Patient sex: F
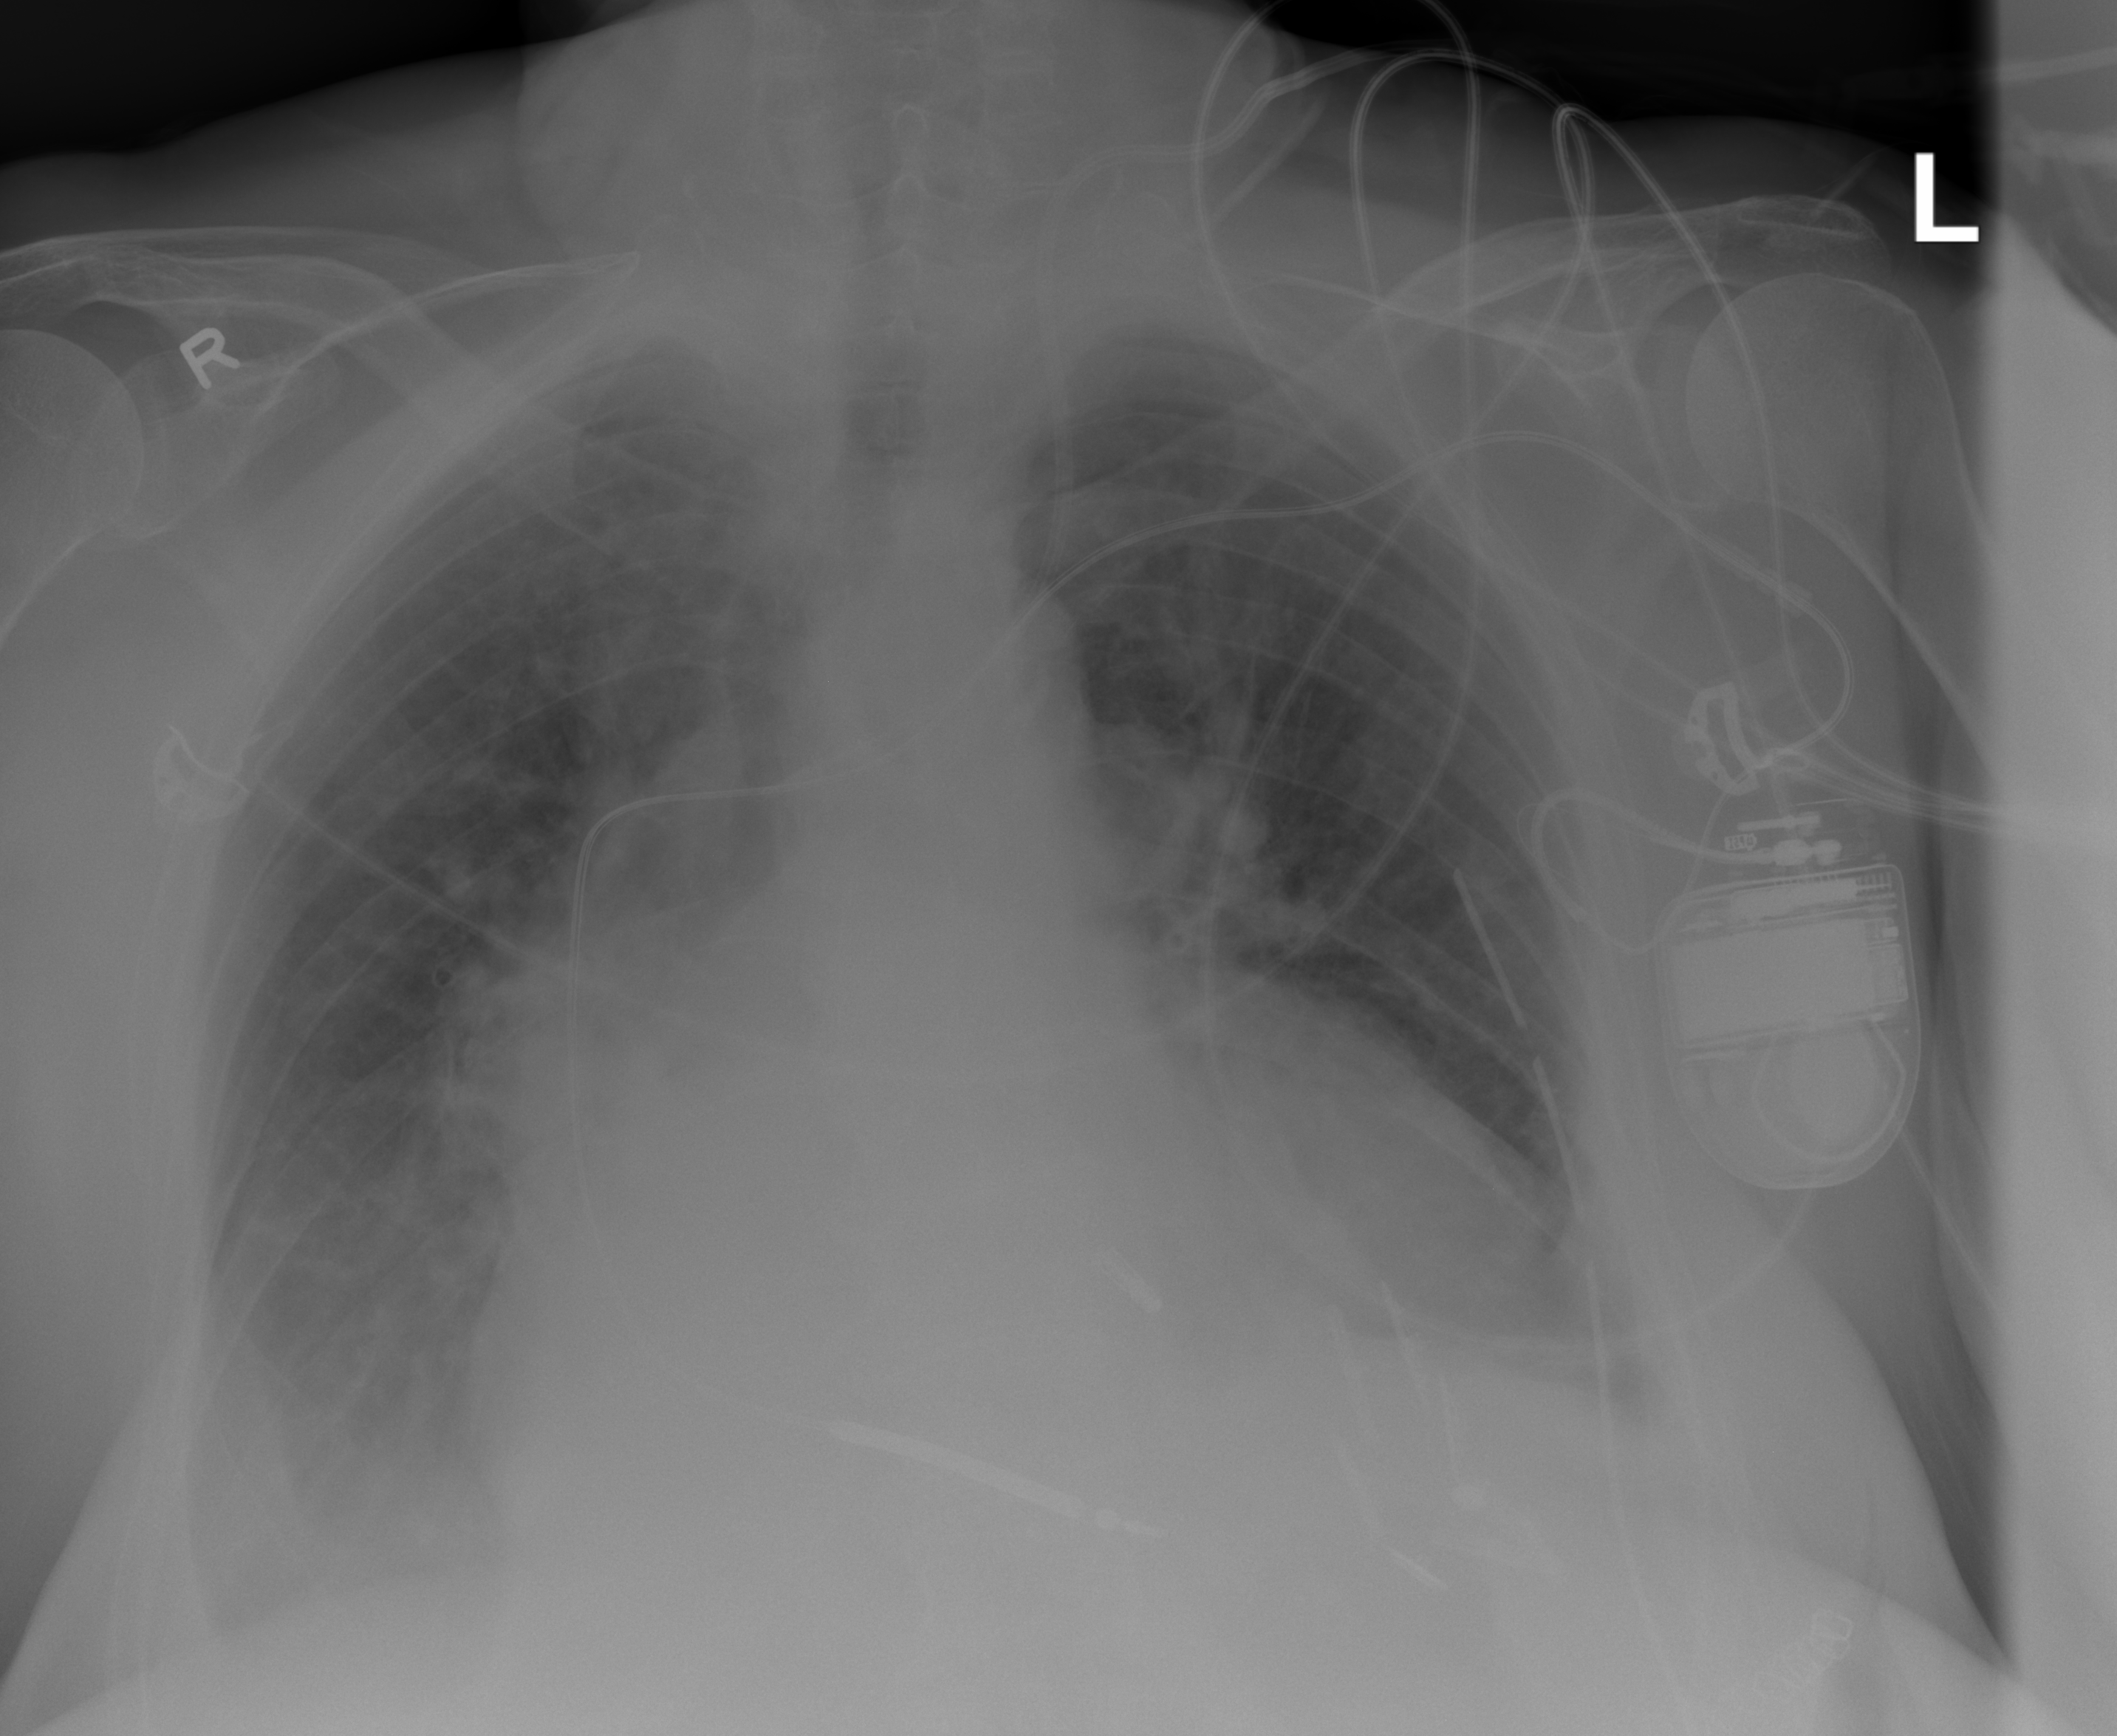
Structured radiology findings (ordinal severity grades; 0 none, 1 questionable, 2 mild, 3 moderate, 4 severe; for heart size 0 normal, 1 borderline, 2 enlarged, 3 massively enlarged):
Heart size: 3
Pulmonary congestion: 2
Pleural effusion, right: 2
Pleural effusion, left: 2
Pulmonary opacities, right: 2
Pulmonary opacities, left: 0
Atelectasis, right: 2
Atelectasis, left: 2